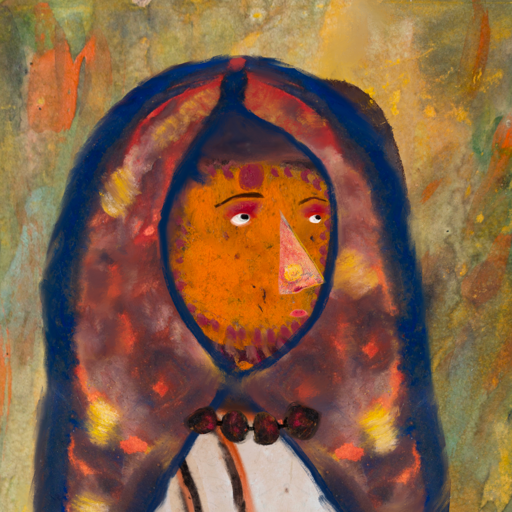
Background: Comrade, Head And Neck Side: Doll_w_Hair, Face Side: Irani, Bust: Roy_Bahadur, Hair Side: Blank, Head Accessory: Mother_And_Son_Mother_Scarf, Second Necklace: Blank, Necklace: Mosgoul, Baby: Blank